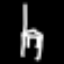
Label: chair